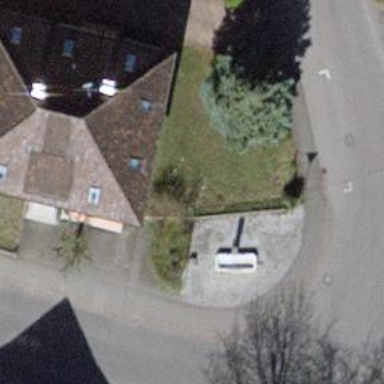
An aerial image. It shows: Fountain.